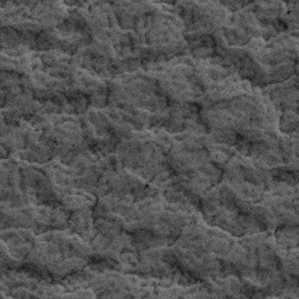
Label: frost